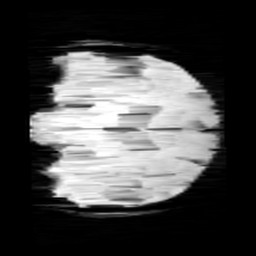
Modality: minIP
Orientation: coronal
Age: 13
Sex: male
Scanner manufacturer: siemens
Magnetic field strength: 3 T
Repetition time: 0.027 s
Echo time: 0.02 s